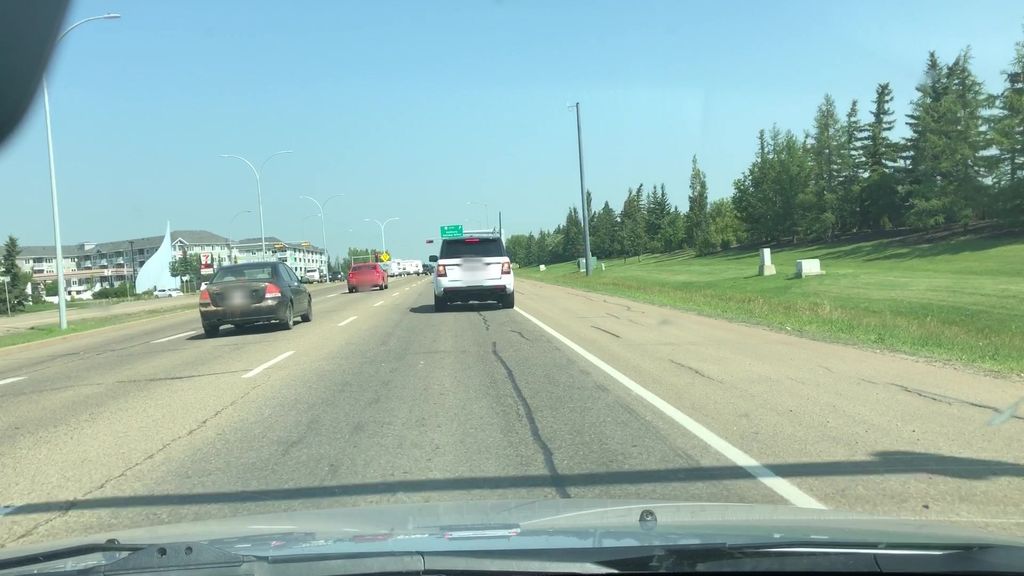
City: edmonton